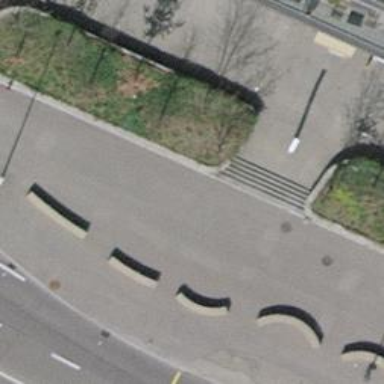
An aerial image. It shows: Bus stop with platform for public transport.